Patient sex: F
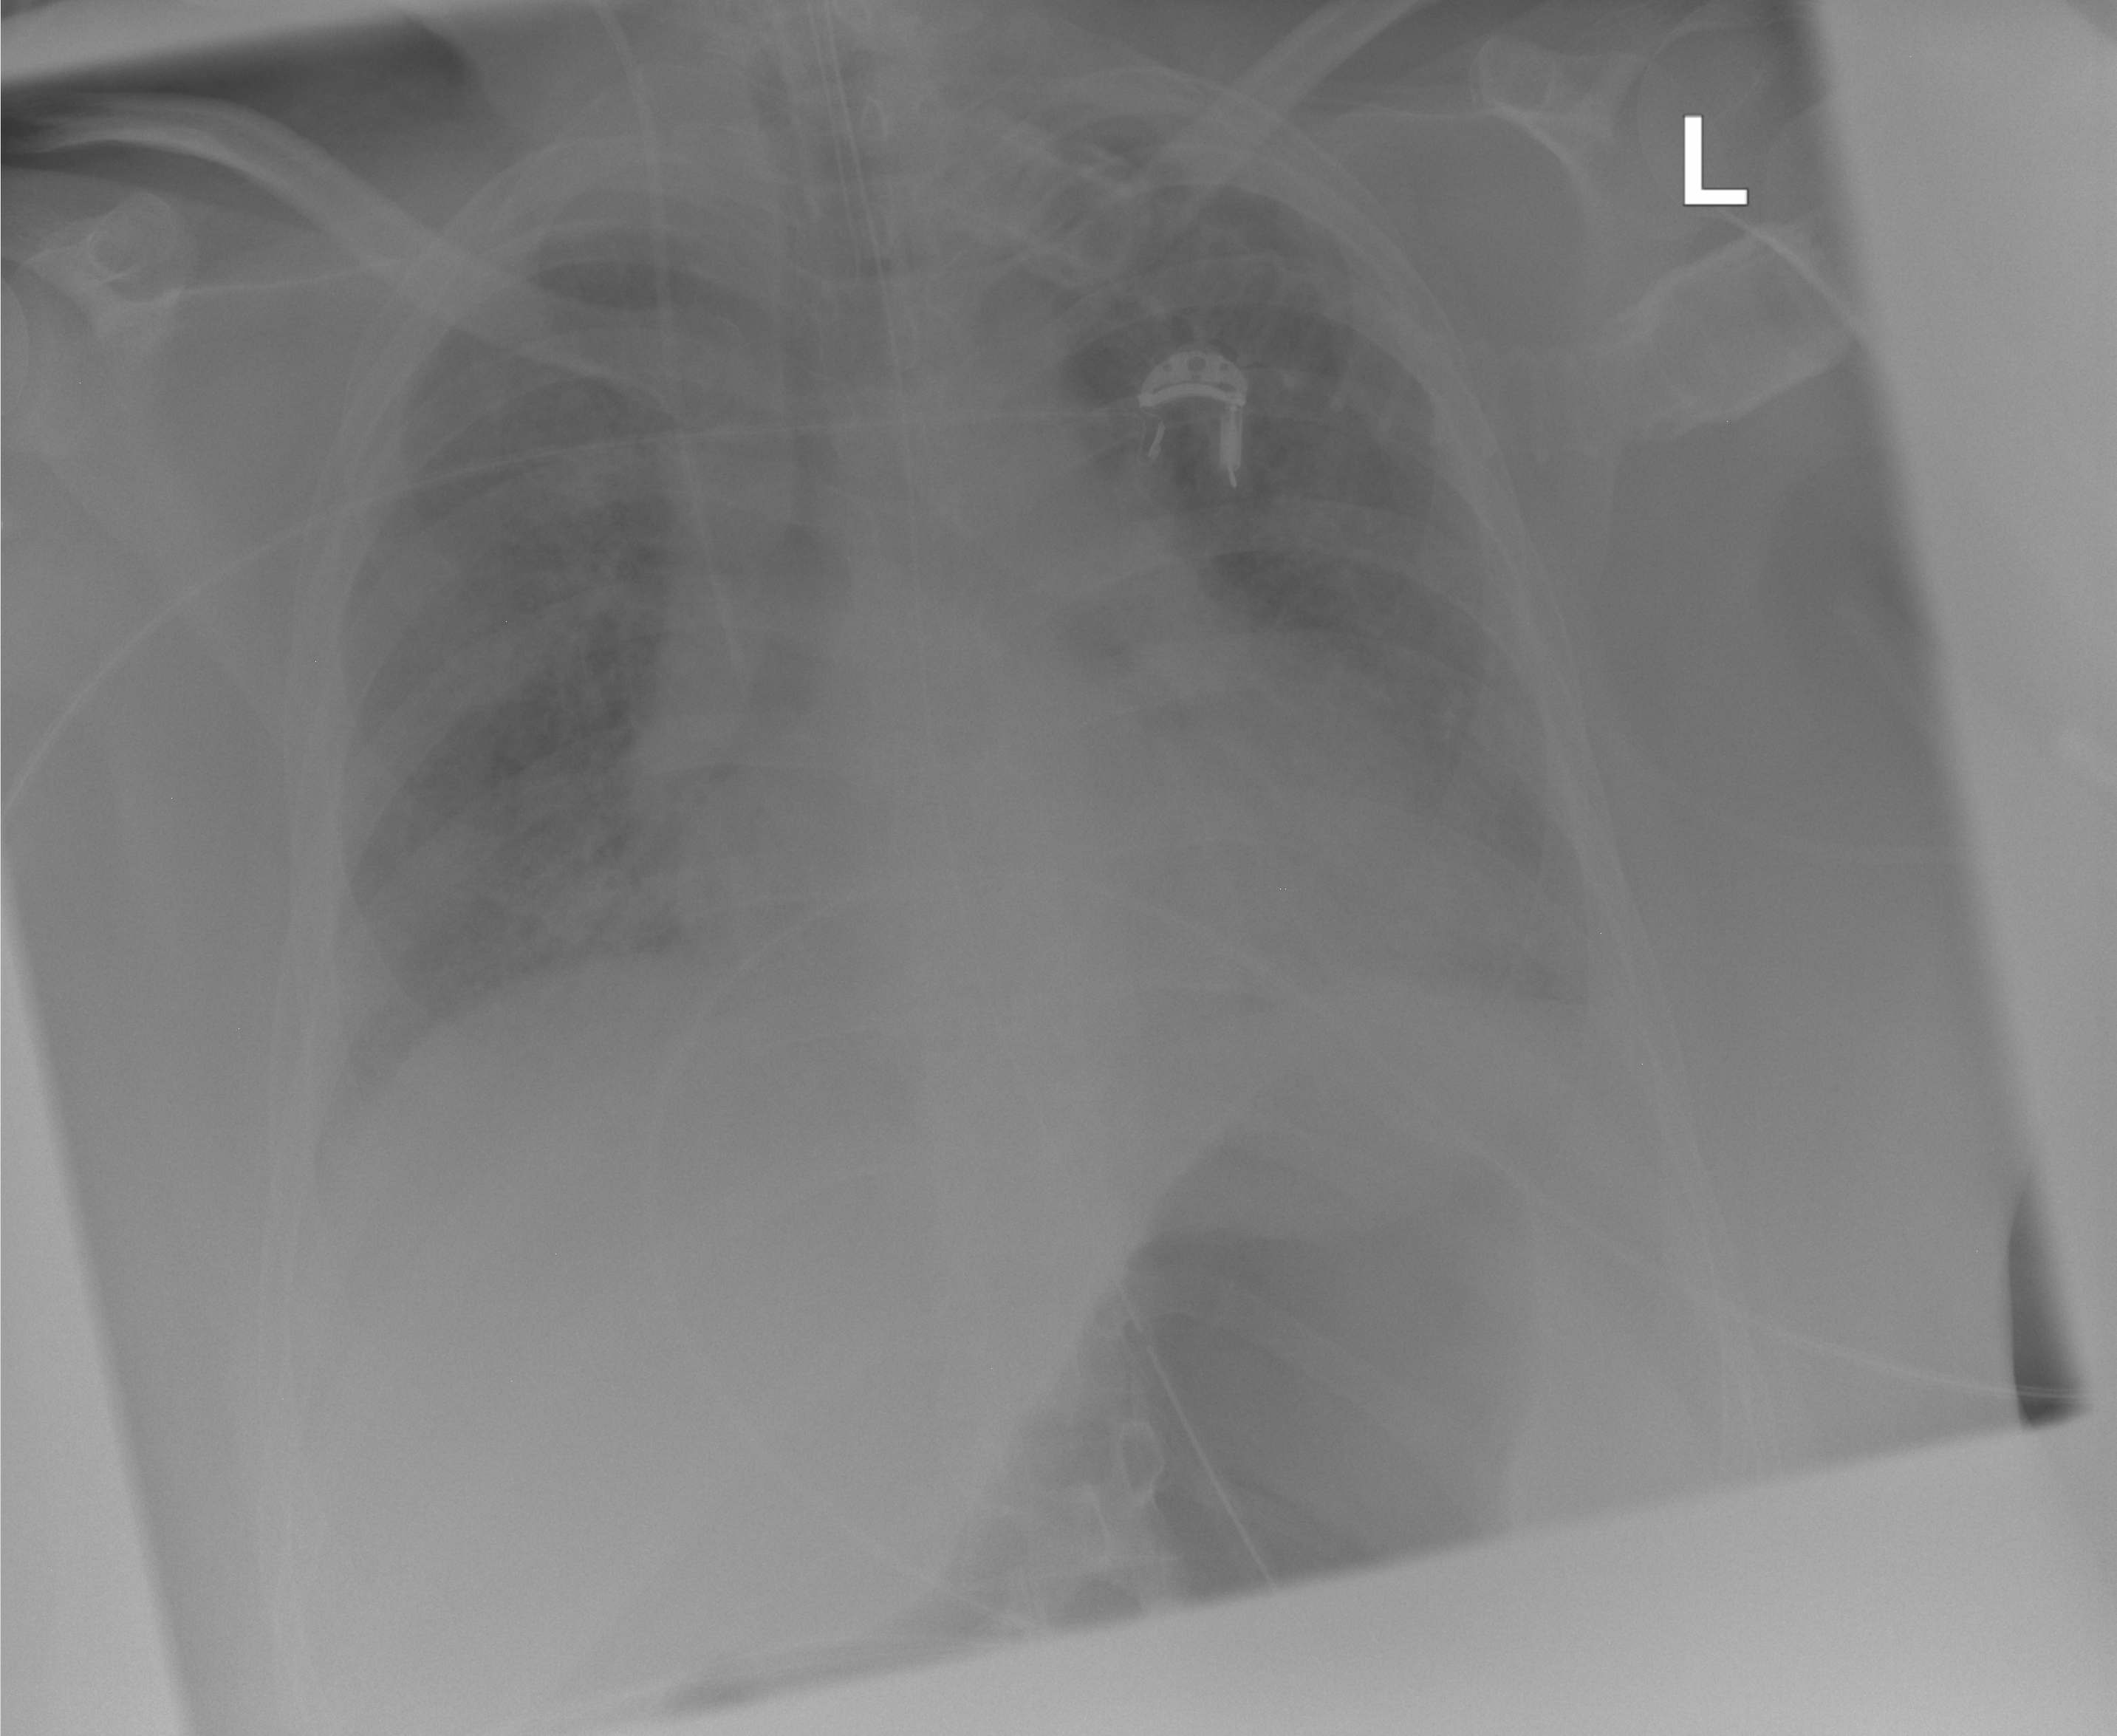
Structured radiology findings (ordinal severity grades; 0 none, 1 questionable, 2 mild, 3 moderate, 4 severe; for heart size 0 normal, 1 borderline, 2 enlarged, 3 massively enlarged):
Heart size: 2
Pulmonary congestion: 3
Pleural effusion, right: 0
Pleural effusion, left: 0
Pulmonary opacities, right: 1
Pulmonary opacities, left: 1
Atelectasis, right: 0
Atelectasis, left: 0